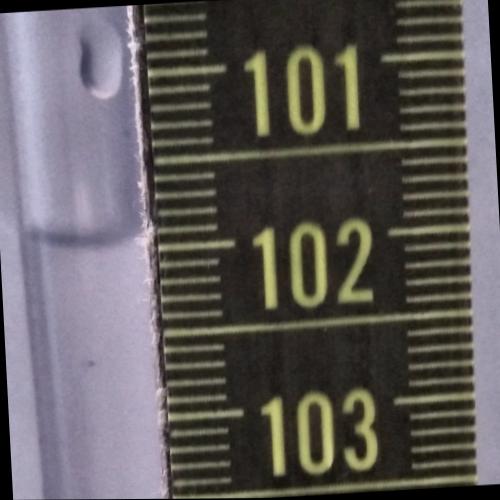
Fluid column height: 101.9 cm